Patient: sex F, age 59
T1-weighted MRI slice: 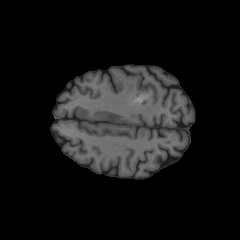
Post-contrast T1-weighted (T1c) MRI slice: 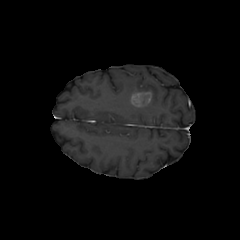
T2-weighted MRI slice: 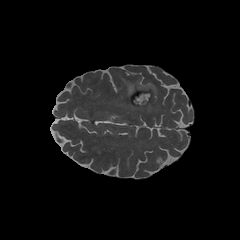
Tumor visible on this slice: yes
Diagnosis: Glioblastoma, IDH-wildtype
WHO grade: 4